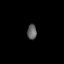
Tissue: prostate
Cell type: T cells
Senescence score: 0.3561
Nuclear area (px): 141
Mean DAPI intensity: 97.043